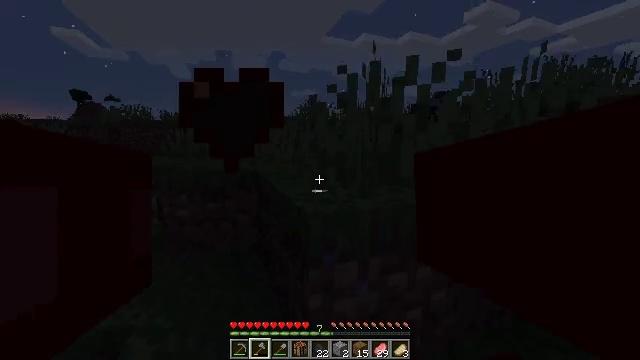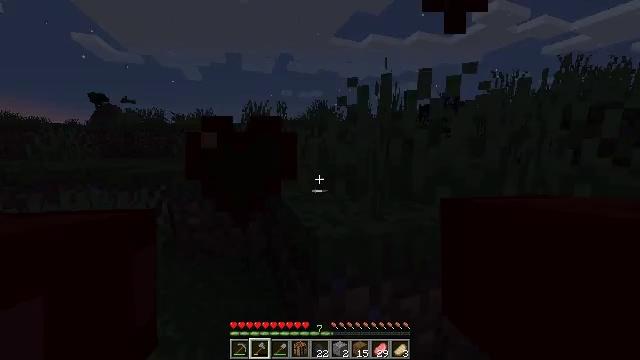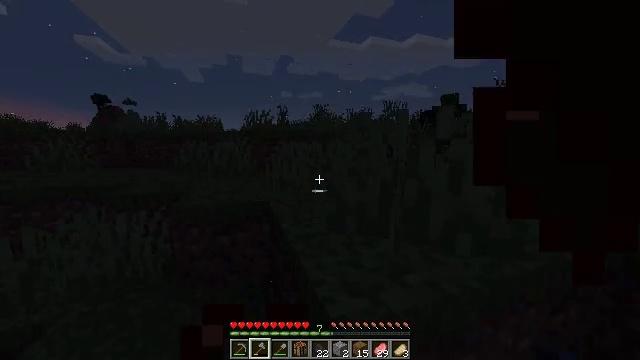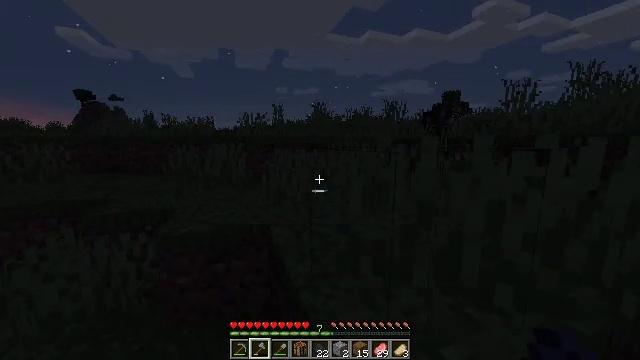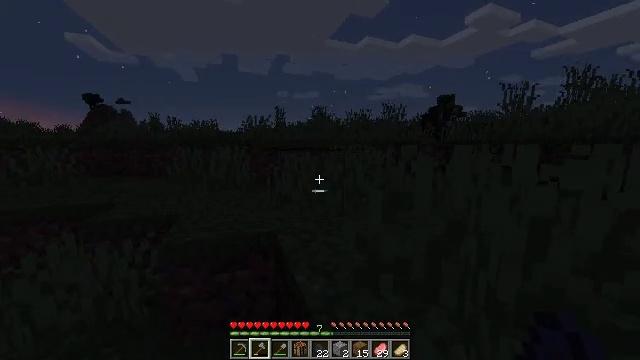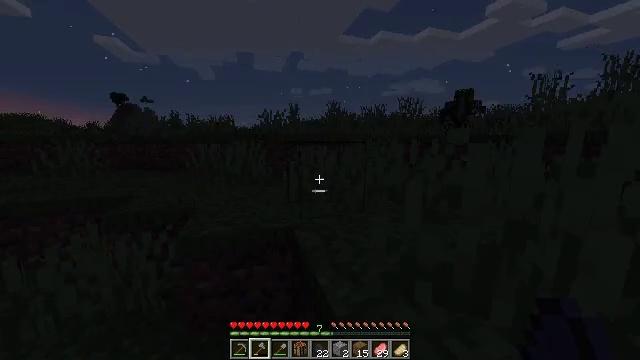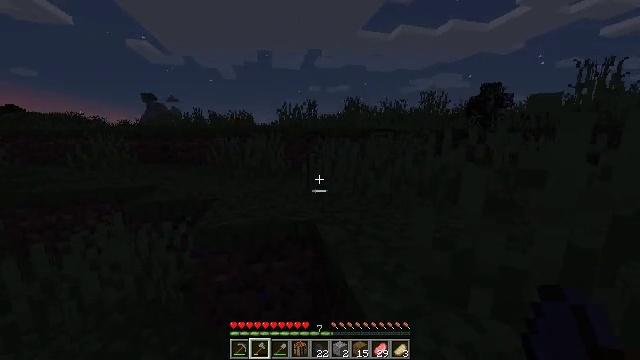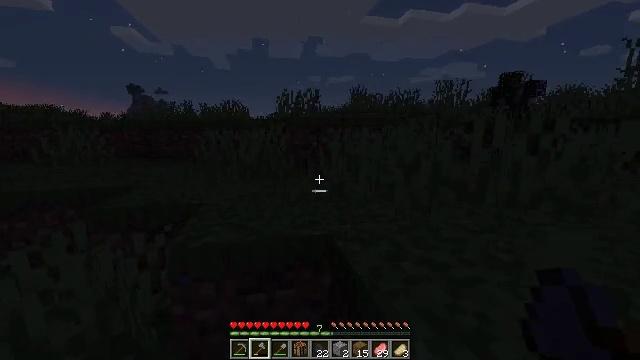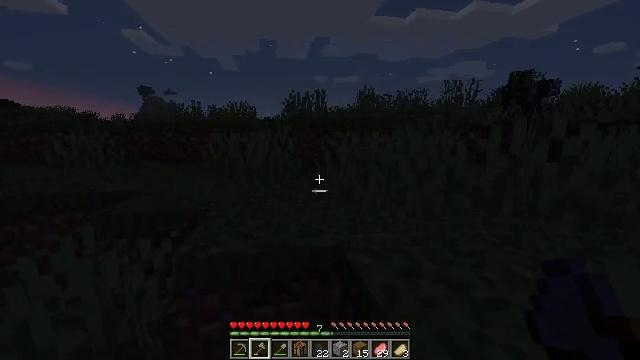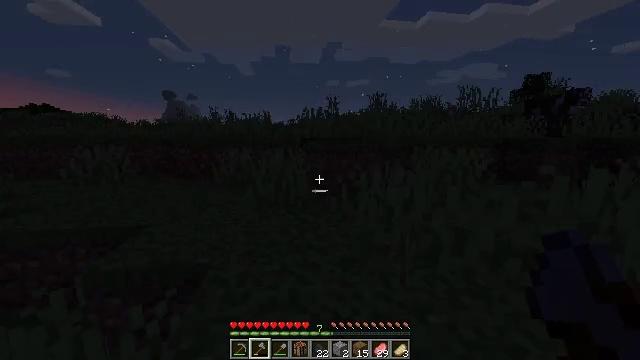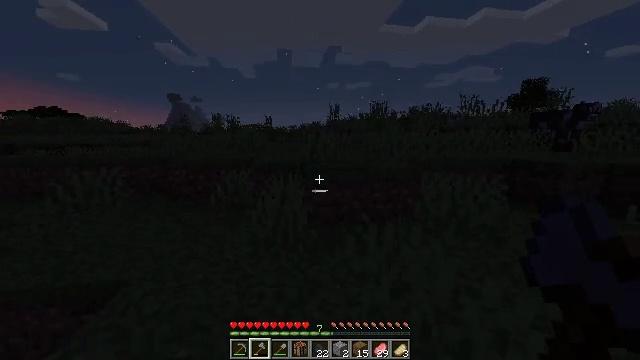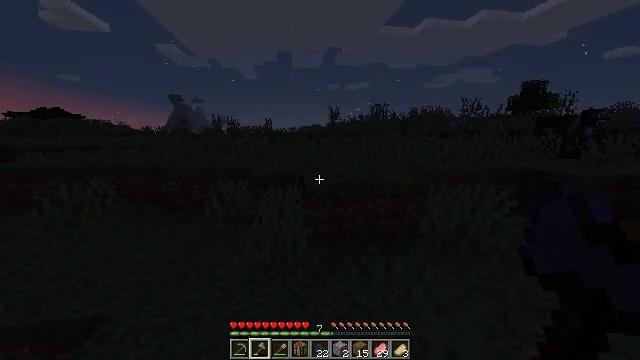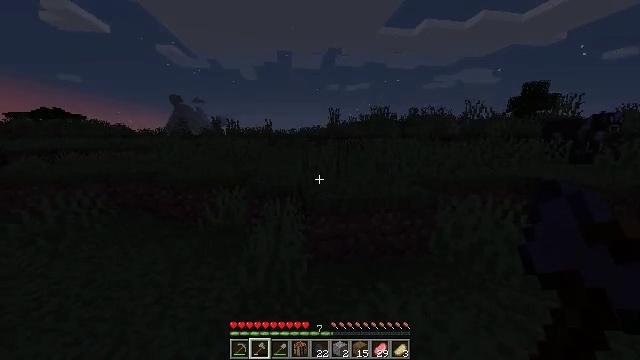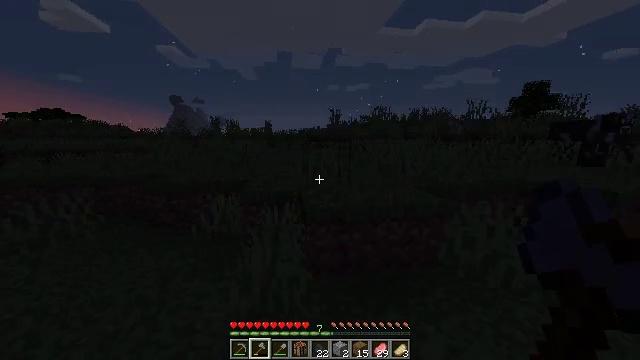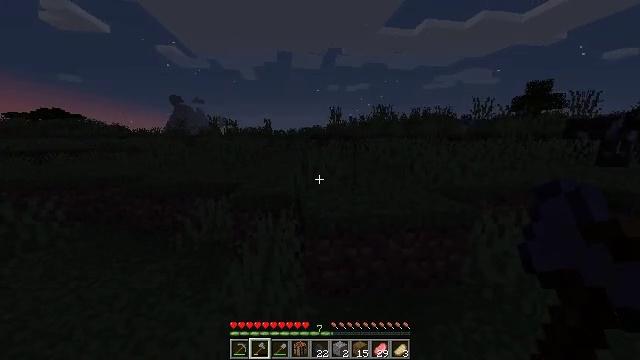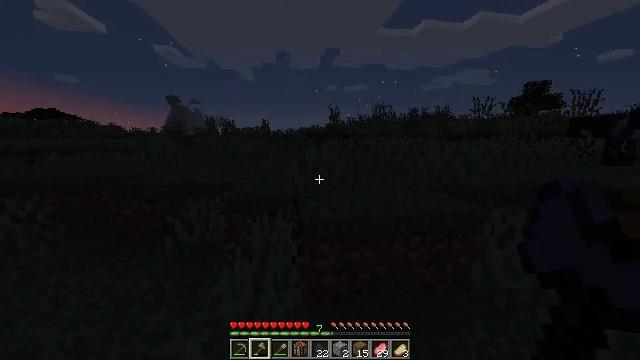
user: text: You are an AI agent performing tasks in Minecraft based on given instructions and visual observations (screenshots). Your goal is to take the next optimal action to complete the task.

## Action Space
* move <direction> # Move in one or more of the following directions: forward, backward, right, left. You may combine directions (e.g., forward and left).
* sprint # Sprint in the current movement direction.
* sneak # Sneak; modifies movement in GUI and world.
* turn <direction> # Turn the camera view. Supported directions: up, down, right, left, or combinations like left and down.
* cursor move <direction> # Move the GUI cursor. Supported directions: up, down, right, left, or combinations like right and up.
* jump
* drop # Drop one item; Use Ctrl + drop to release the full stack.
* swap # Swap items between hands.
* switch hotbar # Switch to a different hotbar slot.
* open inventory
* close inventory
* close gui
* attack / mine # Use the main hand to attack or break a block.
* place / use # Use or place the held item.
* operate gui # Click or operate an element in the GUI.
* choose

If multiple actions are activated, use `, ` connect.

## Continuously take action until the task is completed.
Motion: motion action
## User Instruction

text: Kill mobs.
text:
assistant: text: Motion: move forward, sprint, turn left, jump
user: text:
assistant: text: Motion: move forward, sprint, jump
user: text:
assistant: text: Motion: move forward, sprint
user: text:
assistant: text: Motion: move forward, sprint
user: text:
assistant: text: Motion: move forward, sprint, turn left and down
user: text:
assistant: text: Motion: move forward, sprint, turn left
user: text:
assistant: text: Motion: move forward, sprint, jump
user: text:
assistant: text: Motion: move forward, sprint, turn left, jump
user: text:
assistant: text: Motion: move forward, sprint, turn left, jump
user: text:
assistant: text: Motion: move forward, sprint, jump
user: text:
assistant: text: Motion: move forward, sprint, jump
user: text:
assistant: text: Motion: move forward, sprint, jump
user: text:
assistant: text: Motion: move forward, sprint, jump
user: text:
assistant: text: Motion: move forward, sprint, jump
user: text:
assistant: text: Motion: move forward, sprint, jump
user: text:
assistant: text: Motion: move forward, sprint, jump
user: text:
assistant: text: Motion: move forward, sprint, turn left and down, jump
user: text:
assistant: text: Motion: move forward, sprint, turn left, jump
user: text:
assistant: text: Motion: move forward, sprint, turn left, jump
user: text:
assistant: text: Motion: move forward, sprint, jump
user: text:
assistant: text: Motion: move forward, sprint, jump
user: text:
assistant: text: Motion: move forward, sprint, turn right and down, jump
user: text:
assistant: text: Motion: move forward and move right, sprint, turn right and down, jump
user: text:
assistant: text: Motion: move forward and move right, sprint, turn right, jump
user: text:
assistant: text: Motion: move forward and move right, sprint, turn right, jump
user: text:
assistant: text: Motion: move forward and move right, sprint, turn right, jump
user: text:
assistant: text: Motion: move forward and move right, sprint, jump
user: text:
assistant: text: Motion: move forward and move right, sprint, jump
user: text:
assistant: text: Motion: move forward, sprint, jump
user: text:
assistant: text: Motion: move forward, sprint, turn right, jump